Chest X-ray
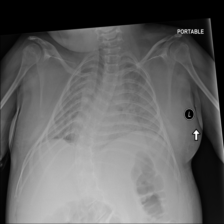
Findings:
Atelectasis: negative
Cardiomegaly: negative
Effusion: negative
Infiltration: negative
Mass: negative
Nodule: negative
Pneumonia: negative
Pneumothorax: negative
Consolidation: negative
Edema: negative
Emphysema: negative
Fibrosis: negative
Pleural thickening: negative
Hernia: negative